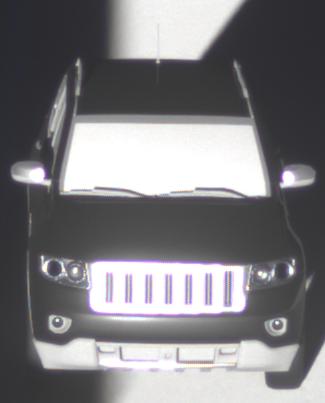
Make: Jeep
Model: Grand Cherokee
Detailed model: WK2
Model produced from: 2010
Model produced until: 2021
Doors: 5
Color: black
Road condition: dry road
Daytime: sunrise or sunset
Contrast: high contrast